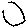
Label: circle